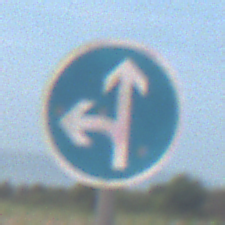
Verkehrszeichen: VorgeschriebeneFahrtrichtungGeradeausOderLinks
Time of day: SunriseSunset
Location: Outdoor (Nature)
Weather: PartlyCloudy
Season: NotSpecified
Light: Natural